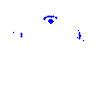
Particle: kaon